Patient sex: M
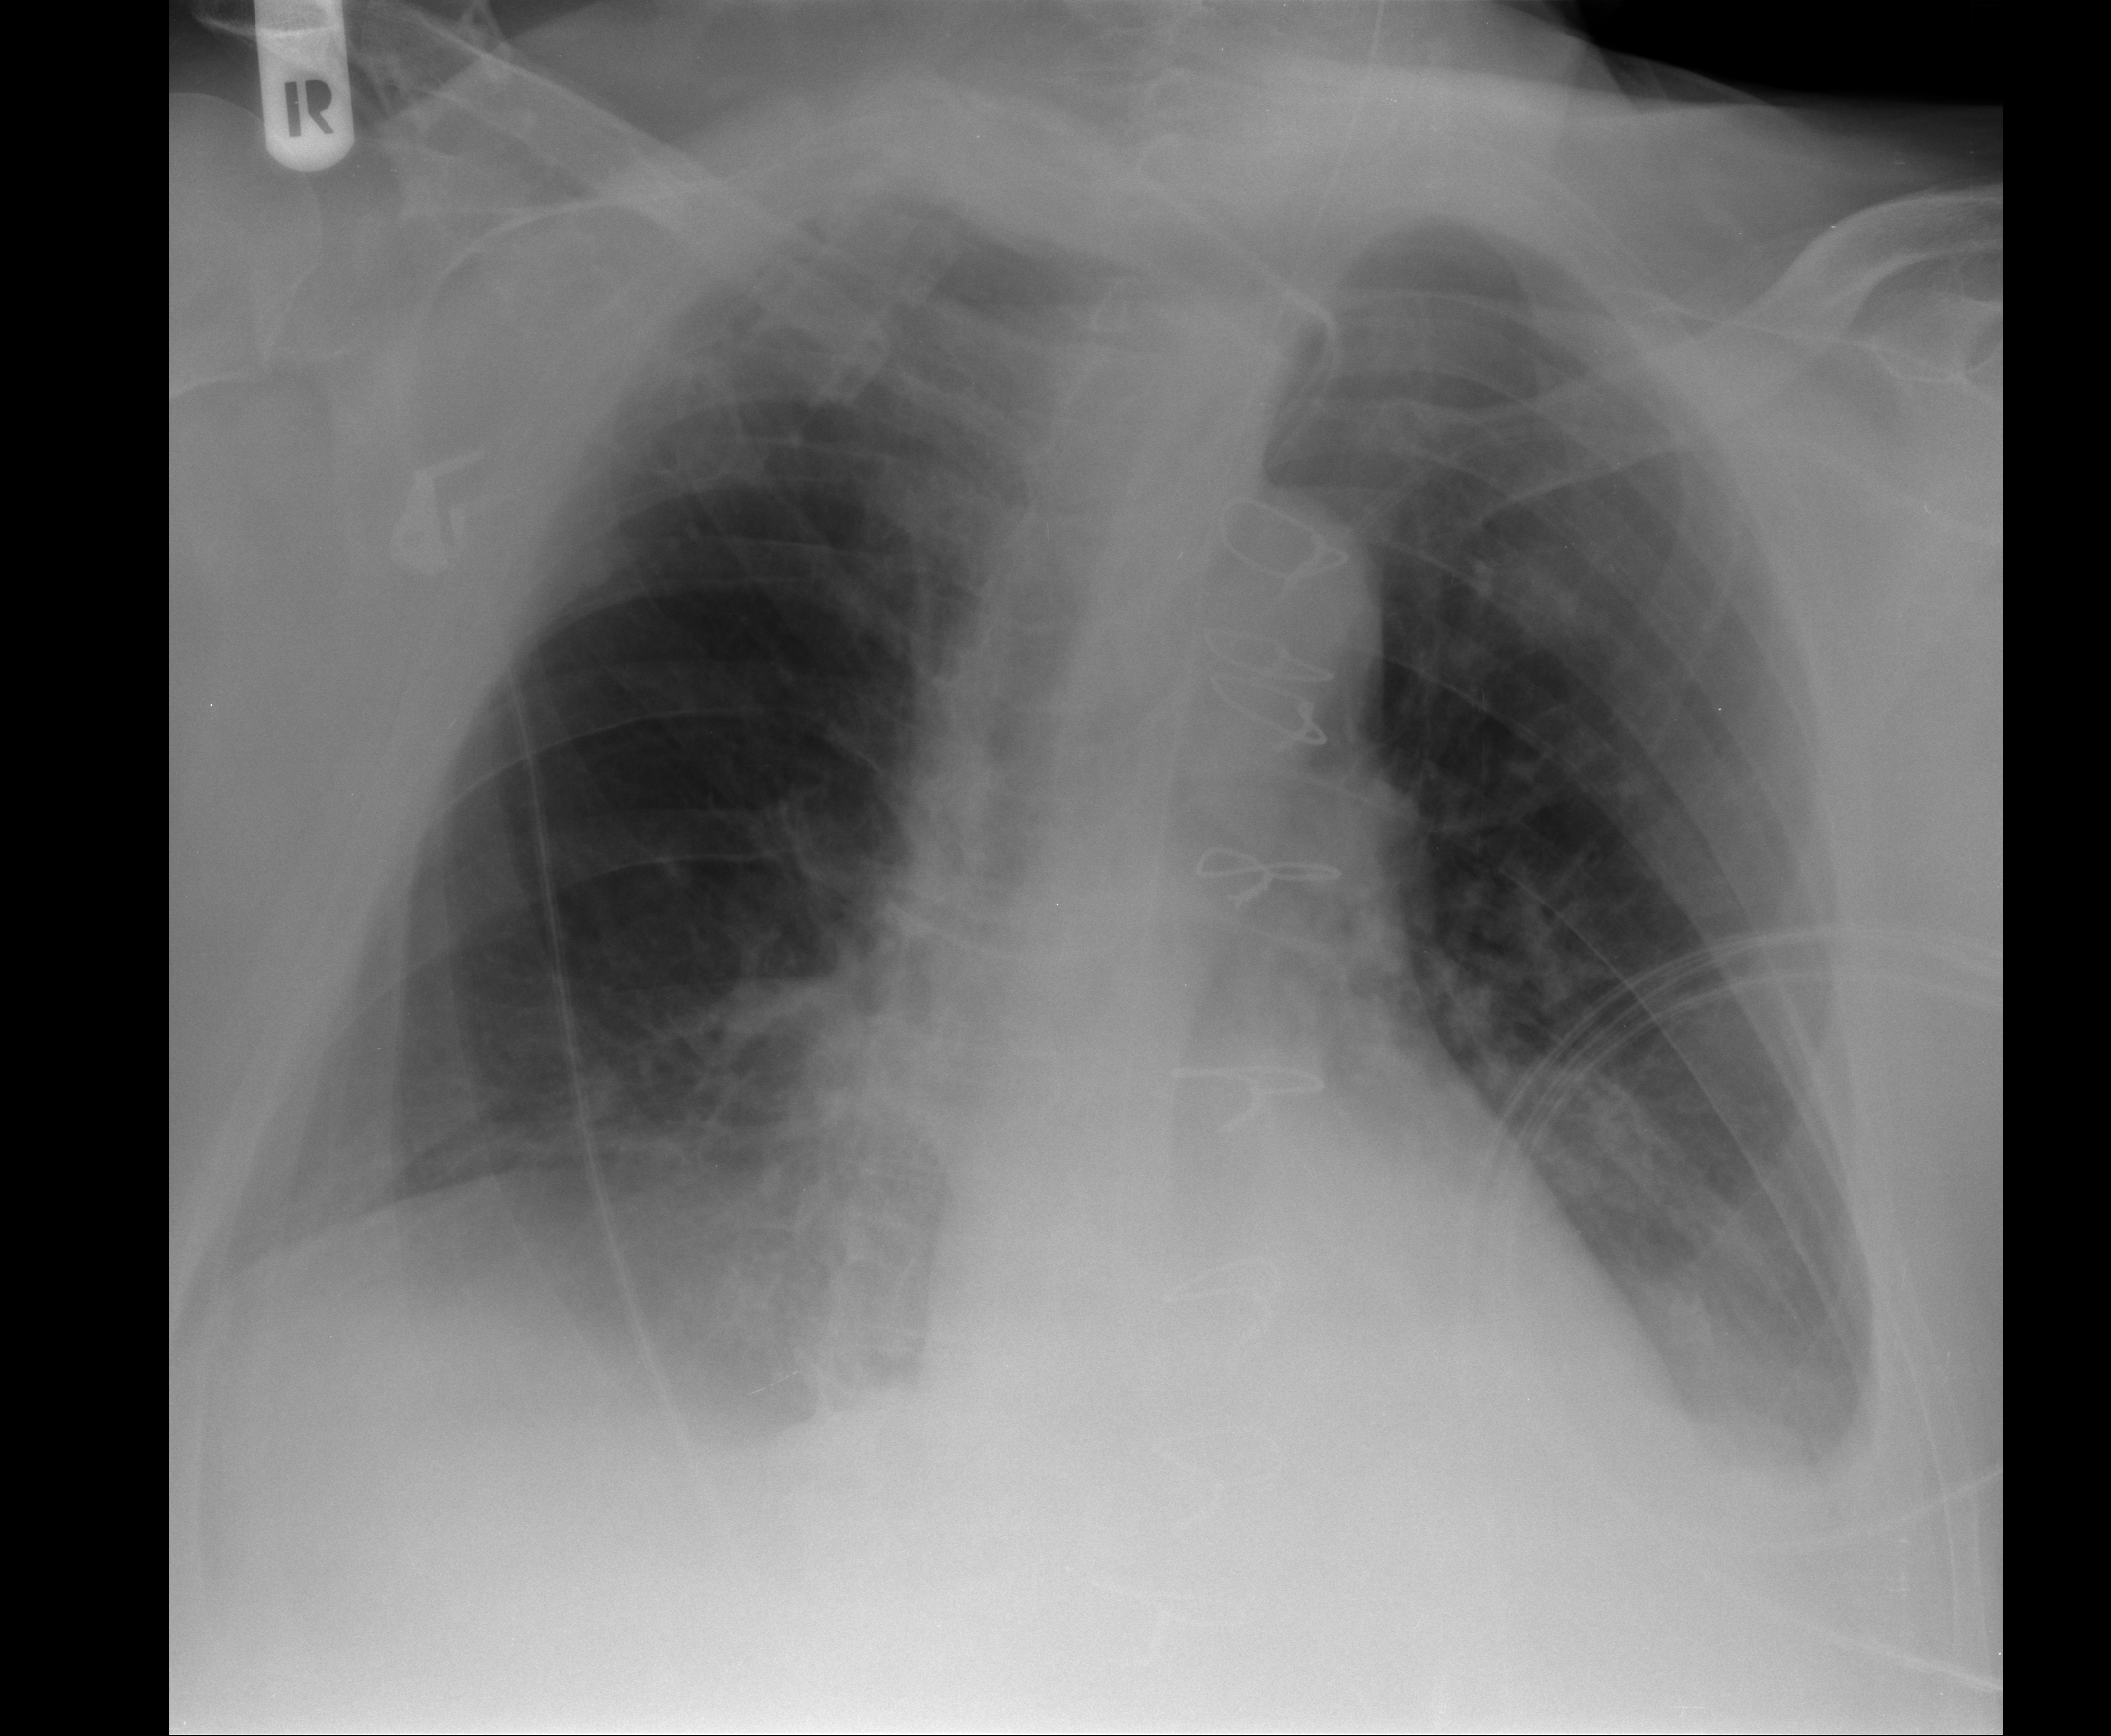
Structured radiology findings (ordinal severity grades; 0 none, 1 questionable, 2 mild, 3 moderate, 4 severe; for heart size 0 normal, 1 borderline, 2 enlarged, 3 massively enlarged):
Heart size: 0
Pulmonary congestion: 0
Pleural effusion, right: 2
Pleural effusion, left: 2
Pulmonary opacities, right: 0
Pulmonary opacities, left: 0
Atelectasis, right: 2
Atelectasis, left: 2